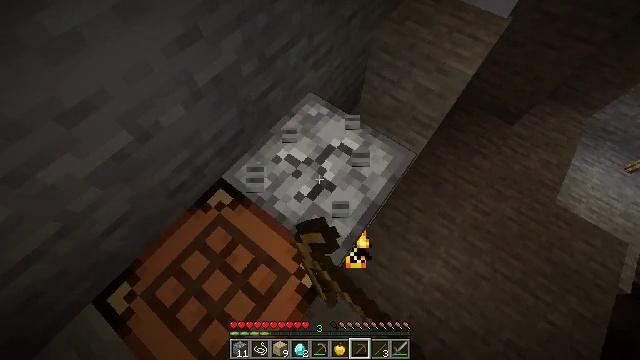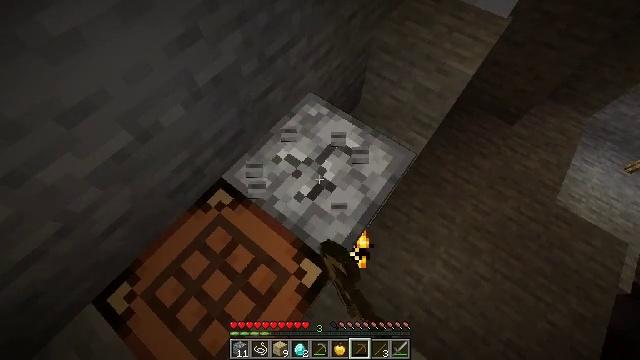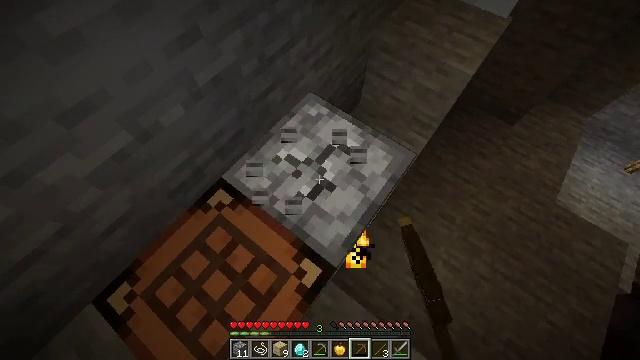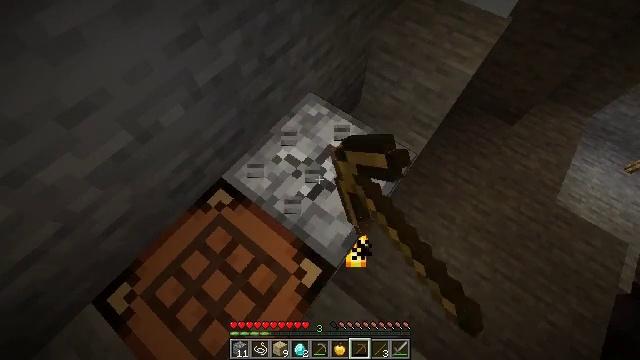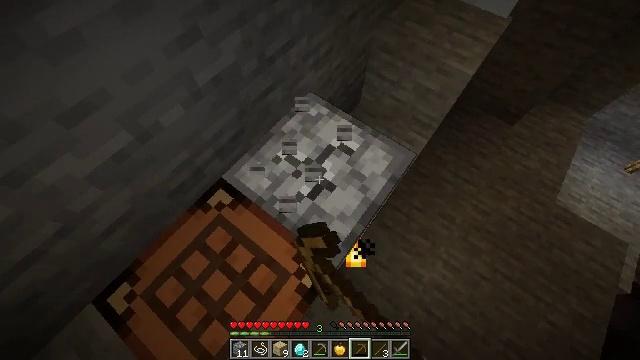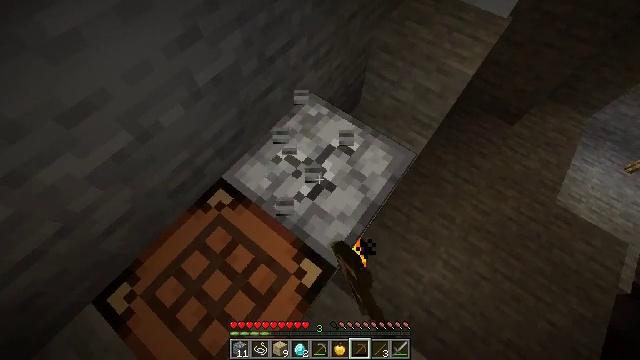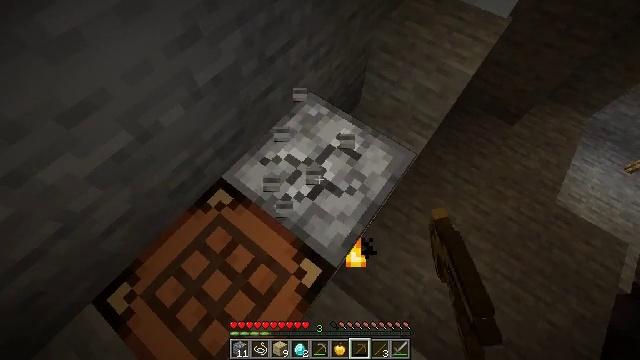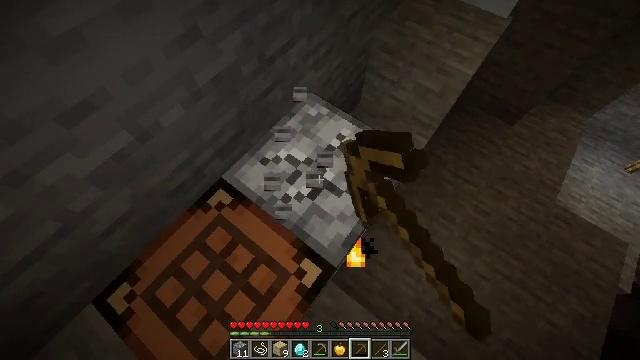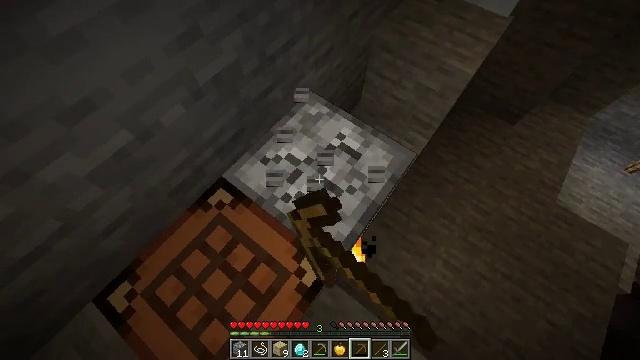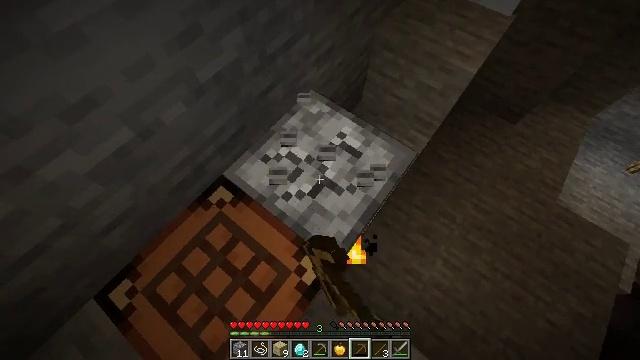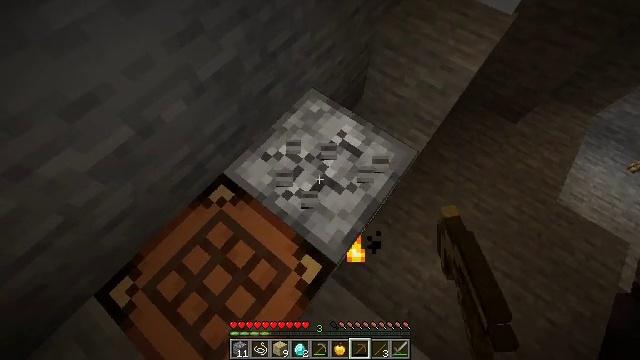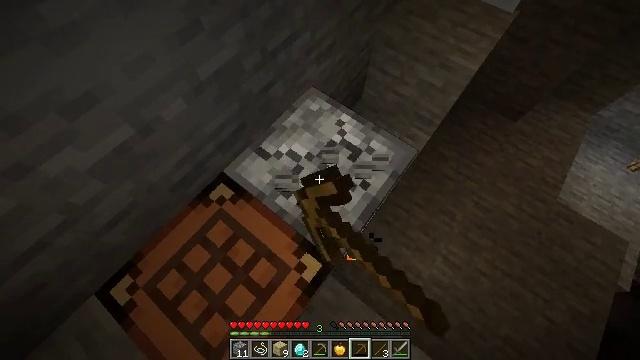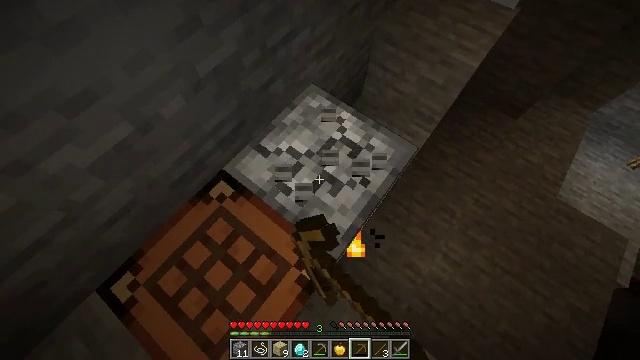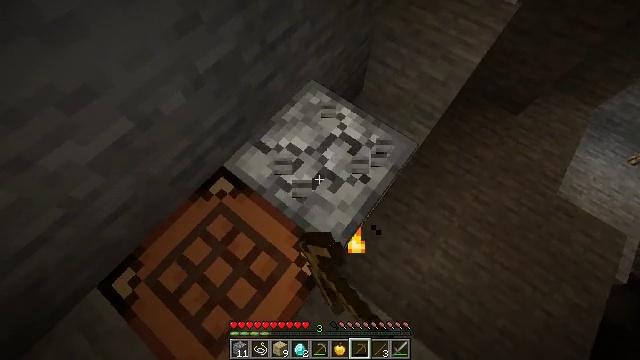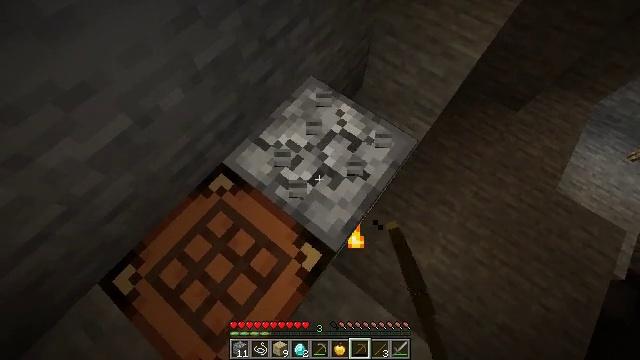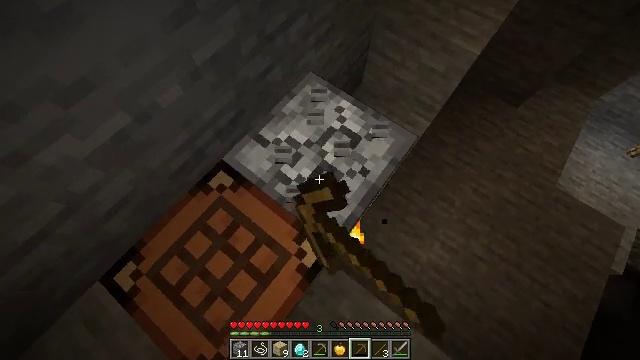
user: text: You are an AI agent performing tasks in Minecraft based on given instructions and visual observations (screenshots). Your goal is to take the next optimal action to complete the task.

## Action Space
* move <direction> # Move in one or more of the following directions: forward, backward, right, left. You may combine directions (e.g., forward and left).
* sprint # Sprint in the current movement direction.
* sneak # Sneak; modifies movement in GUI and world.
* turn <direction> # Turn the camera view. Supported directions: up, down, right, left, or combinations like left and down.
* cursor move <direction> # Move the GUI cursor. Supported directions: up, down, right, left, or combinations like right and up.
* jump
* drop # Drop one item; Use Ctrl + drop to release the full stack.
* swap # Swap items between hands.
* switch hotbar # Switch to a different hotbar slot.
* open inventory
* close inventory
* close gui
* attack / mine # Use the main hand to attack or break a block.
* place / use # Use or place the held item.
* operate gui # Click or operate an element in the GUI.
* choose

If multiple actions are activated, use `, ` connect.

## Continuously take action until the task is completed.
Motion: motion action
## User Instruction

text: Reclaim the furnace for later use.
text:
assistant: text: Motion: attack / mine
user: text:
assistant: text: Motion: attack / mine
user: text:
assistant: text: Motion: attack / mine
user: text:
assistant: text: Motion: attack / mine
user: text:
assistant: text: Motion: attack / mine
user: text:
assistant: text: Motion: attack / mine
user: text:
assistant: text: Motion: attack / mine
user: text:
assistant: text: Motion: attack / mine
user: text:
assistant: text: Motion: attack / mine
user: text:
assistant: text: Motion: attack / mine
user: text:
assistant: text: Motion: attack / mine
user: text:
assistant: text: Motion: attack / mine
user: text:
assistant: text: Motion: attack / mine
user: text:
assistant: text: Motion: attack / mine
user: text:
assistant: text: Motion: attack / mine
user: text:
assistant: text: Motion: turn down, attack / mine
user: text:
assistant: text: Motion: attack / mine
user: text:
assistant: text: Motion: turn down, attack / mine
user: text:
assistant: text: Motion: attack / mine
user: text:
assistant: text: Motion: attack / mine
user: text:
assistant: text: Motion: attack / mine
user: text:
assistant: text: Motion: attack / mine
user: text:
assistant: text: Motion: attack / mine
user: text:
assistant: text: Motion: attack / mine
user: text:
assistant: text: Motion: attack / mine
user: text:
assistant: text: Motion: attack / mine
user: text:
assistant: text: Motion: attack / mine
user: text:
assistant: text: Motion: attack / mine
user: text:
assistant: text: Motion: attack / mine
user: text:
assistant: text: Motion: attack / mine